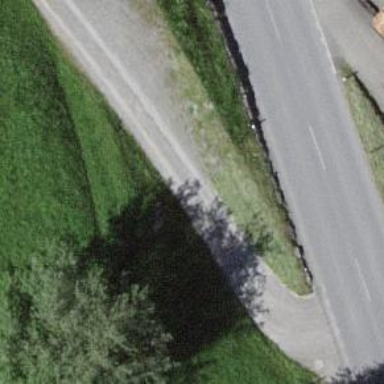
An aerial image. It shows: Service road with grass surface.